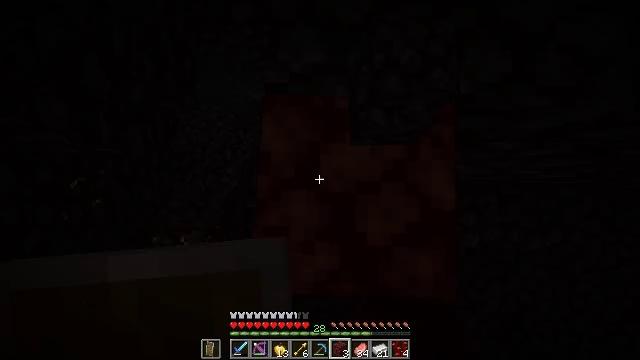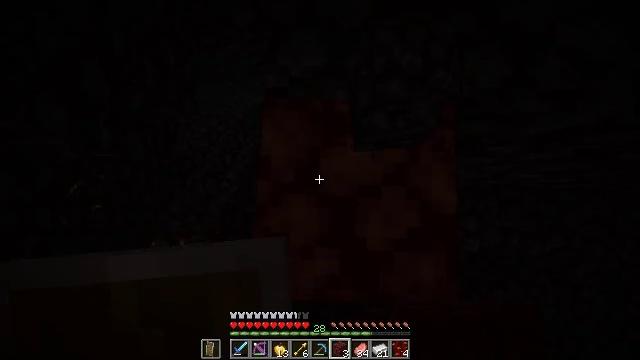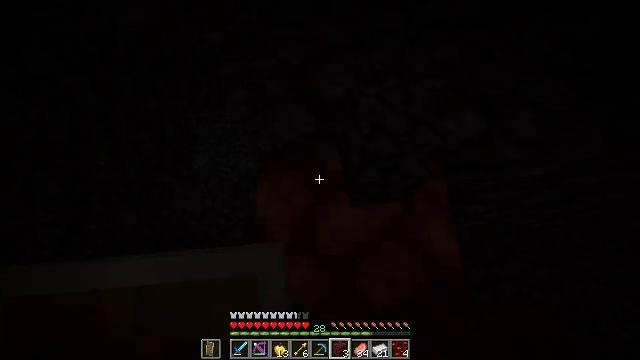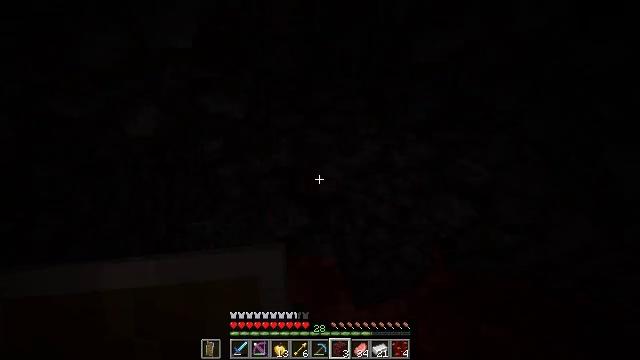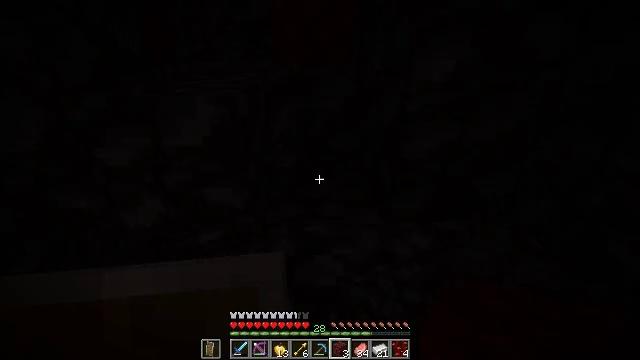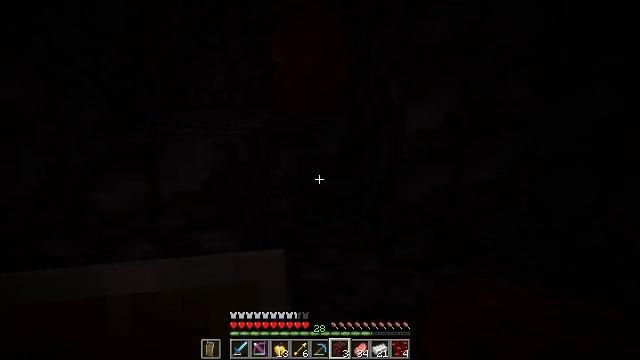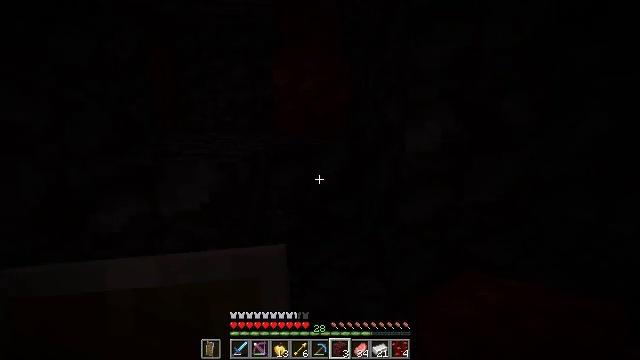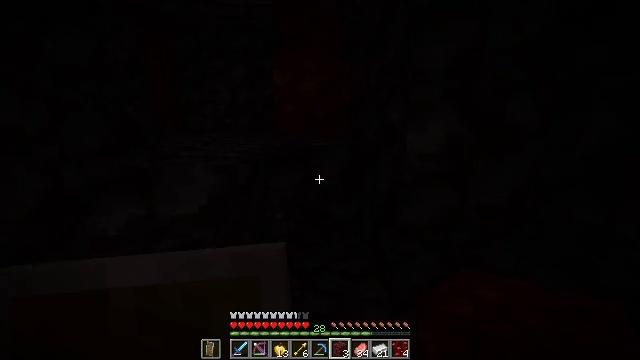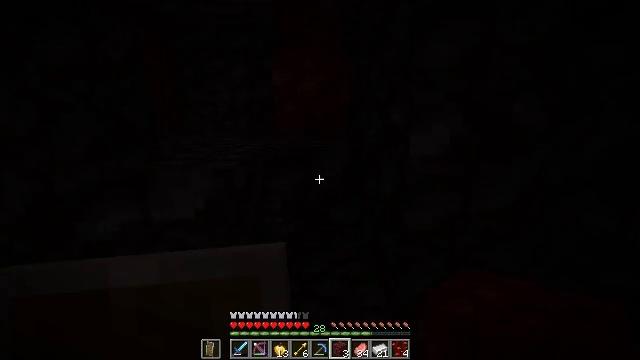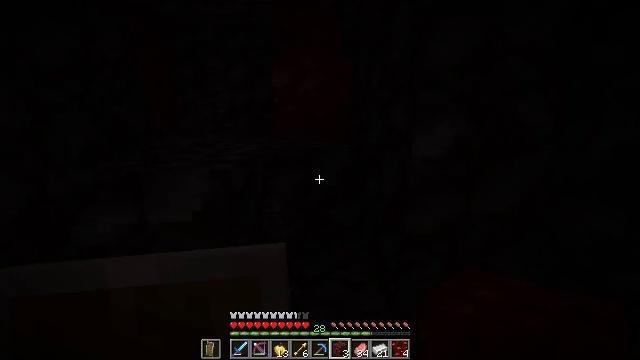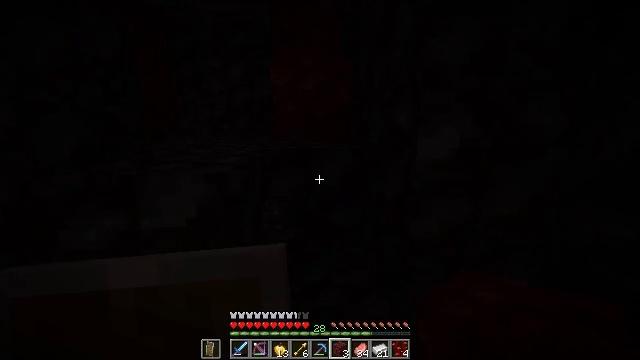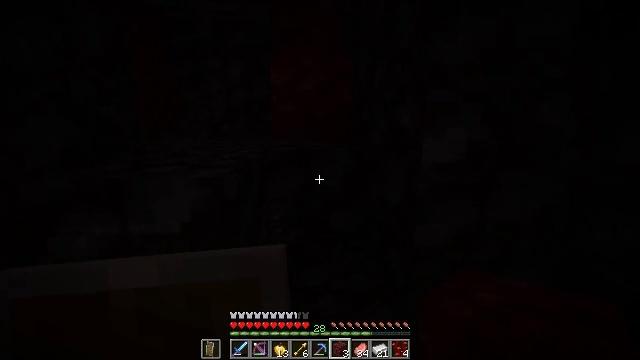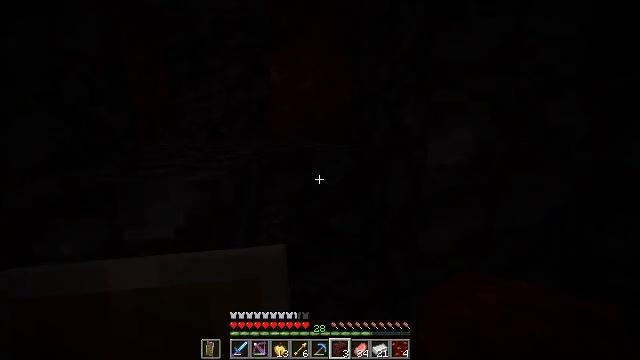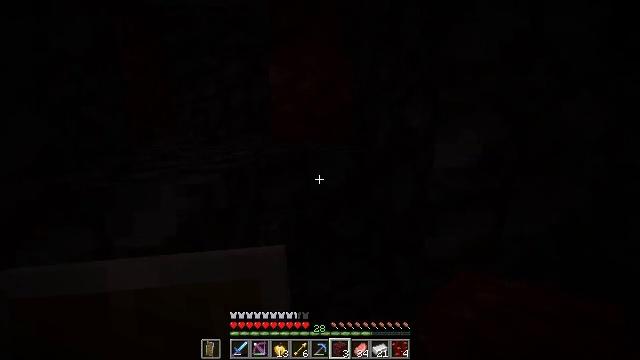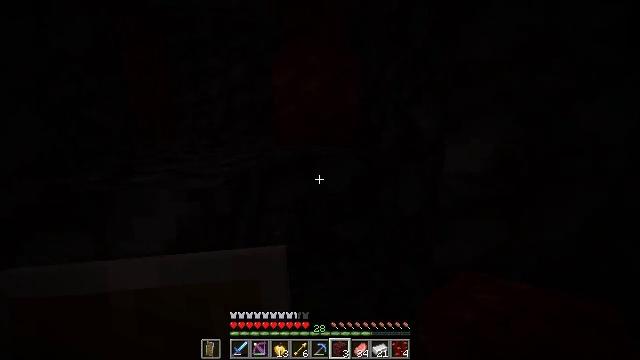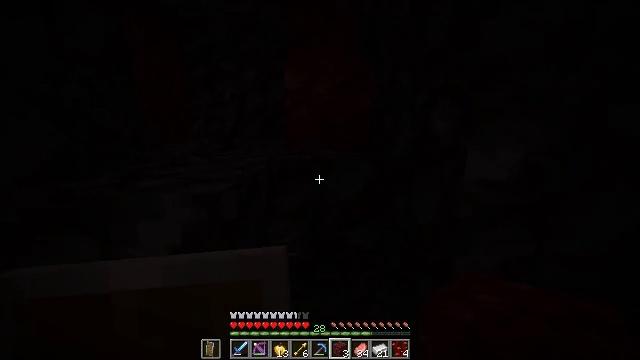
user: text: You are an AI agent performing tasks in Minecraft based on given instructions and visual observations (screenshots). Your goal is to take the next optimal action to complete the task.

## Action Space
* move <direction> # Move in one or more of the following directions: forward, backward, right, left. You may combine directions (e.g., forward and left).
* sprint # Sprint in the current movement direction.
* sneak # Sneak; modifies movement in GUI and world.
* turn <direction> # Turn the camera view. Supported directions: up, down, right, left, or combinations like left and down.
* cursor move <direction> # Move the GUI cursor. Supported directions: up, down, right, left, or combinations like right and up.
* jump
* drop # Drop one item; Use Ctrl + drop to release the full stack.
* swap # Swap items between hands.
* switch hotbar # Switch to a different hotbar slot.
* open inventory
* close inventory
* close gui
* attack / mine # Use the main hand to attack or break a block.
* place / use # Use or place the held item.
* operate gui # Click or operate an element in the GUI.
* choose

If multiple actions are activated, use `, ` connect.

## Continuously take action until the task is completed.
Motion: motion action
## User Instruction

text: Gather blackstone for crafting.
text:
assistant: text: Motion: sneak, turn up, jump
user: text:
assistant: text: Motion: sneak, turn right and up
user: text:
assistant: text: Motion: sneak, turn right and up
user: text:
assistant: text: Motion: sneak, turn up
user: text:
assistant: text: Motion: sneak, turn up
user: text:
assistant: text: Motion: move forward, sneak, turn up
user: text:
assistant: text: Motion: move forward, sneak
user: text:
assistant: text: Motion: move forward, sneak
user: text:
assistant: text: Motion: move forward, sneak
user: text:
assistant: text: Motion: move forward, sneak
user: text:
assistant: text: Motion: move forward, sneak
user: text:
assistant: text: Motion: move forward, sneak
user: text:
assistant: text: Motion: move forward, sneak
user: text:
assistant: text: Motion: move forward, sneak
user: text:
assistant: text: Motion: move forward, sneak, turn left
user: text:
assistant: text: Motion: move forward, sneak, turn left and up
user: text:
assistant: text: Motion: move forward, sneak, turn left and up
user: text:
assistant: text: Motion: move forward, sneak, turn left and up
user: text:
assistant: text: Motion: move forward and move right, sneak, turn up
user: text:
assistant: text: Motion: move forward and move right, sneak
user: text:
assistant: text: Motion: move forward and move right, sneak
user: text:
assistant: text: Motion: move forward and move right, sneak
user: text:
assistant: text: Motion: move forward and move right, sneak, turn left
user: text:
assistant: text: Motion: move forward and move right, sneak, turn left and down
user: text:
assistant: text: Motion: move forward and move right, sneak, turn left and down
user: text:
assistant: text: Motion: move forward and move right, sneak
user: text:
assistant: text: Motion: move forward and move right, sneak
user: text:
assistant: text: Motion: move forward and move right, sneak
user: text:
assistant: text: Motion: move forward and move right, sneak, turn left
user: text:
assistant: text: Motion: move forward and move right, sneak, turn left and up